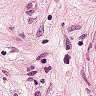
Metastatic tissue present: yes